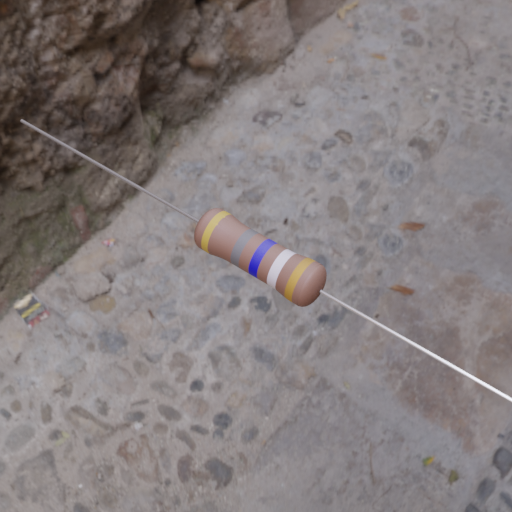
Resistor colour bands (in order): gold, gray, blue, white, gold